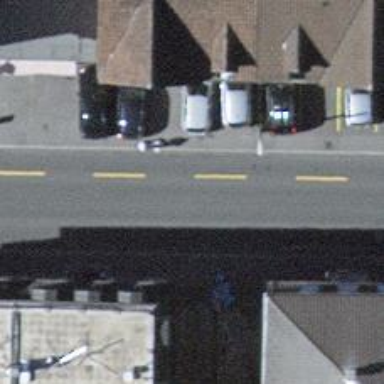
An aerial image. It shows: Secondary road with separate cycle lane on the left side and sidewalks on both sides.